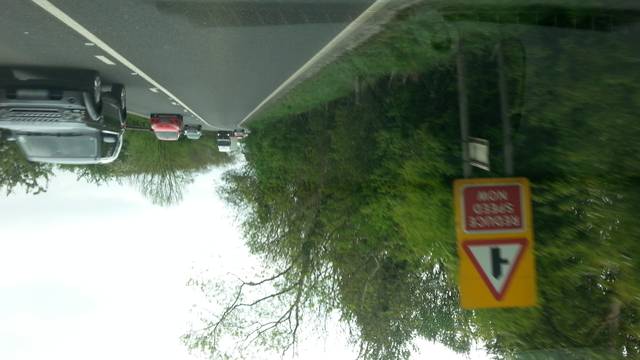
Region: United Kingdom
Coordinates: 52.584, -0.3954